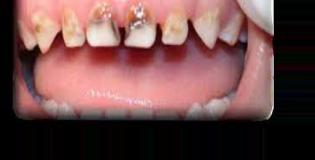
Condition: Caries